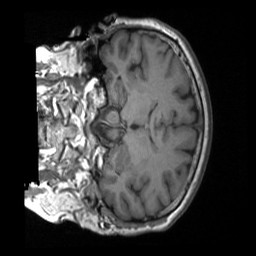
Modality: T1w
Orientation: coronal
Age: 62
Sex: female
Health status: ill
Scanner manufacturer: siemens
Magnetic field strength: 3 T
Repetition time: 1.9 s
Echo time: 0.00247 s